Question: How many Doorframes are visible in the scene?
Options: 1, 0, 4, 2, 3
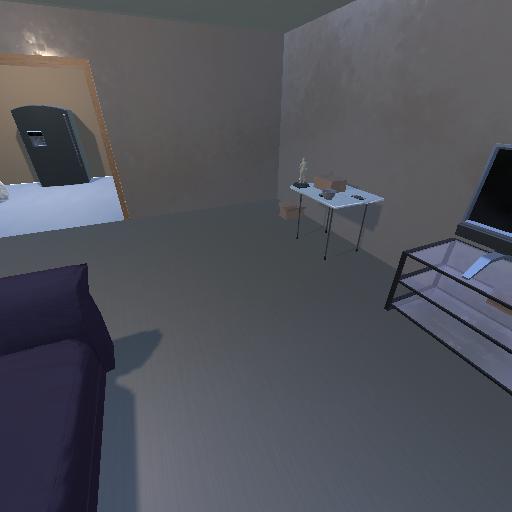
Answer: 1